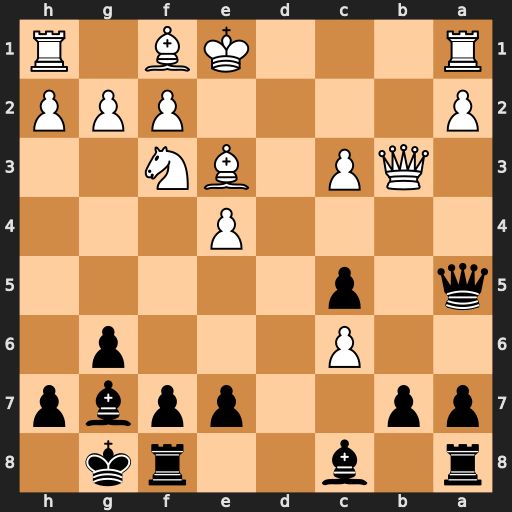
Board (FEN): r1b2rk1/pp2ppbp/2P3p1/q1p5/4P3/1QP1BN2/P4PPP/R3KB1R
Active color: b
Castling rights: KQ
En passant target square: -
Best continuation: Qxc3+ Qxc3 Bxc3+